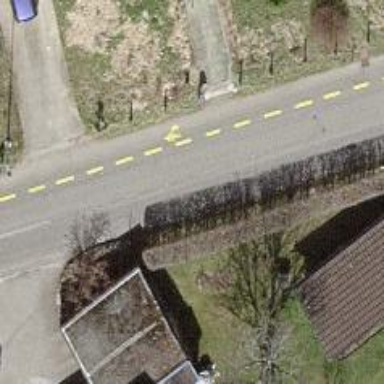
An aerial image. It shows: Hedge acting as barrier.